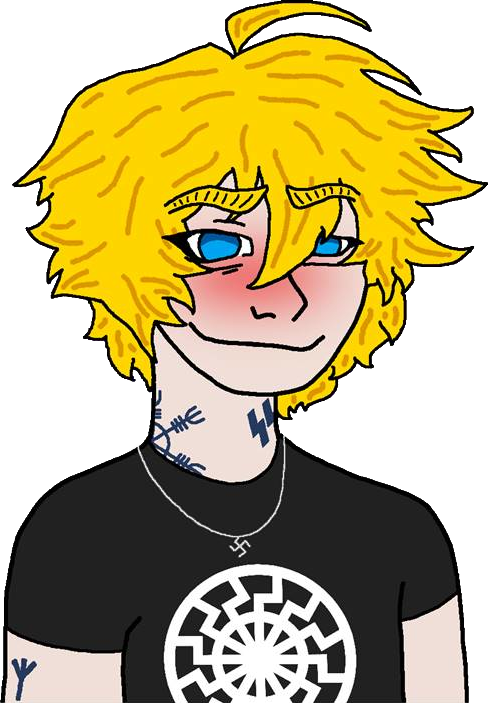
Label: 5_Twinkjak